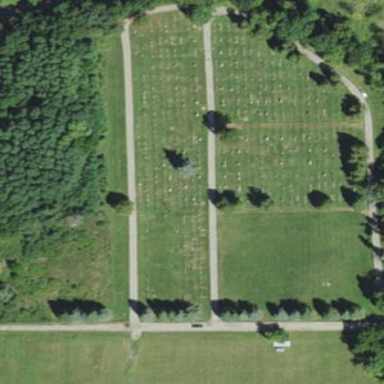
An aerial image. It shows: Cemetery.